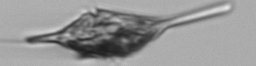
Label: Tripos_lineatus